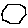
Label: hexagon